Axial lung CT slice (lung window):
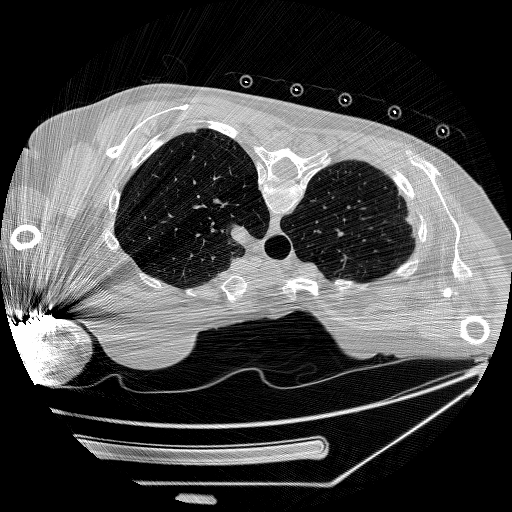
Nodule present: no